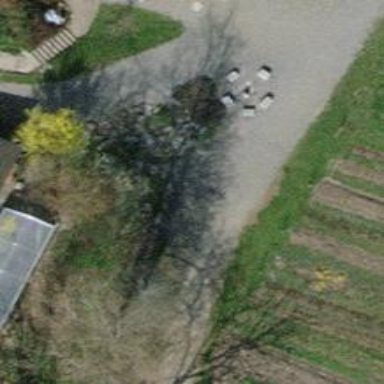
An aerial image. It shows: Brown bench.